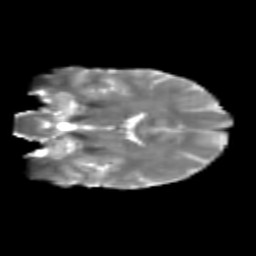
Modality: T2w
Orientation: coronal
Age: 27
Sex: female
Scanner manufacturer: siemens
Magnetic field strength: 3 T
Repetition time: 1.8 s
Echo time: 0.07 s